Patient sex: M
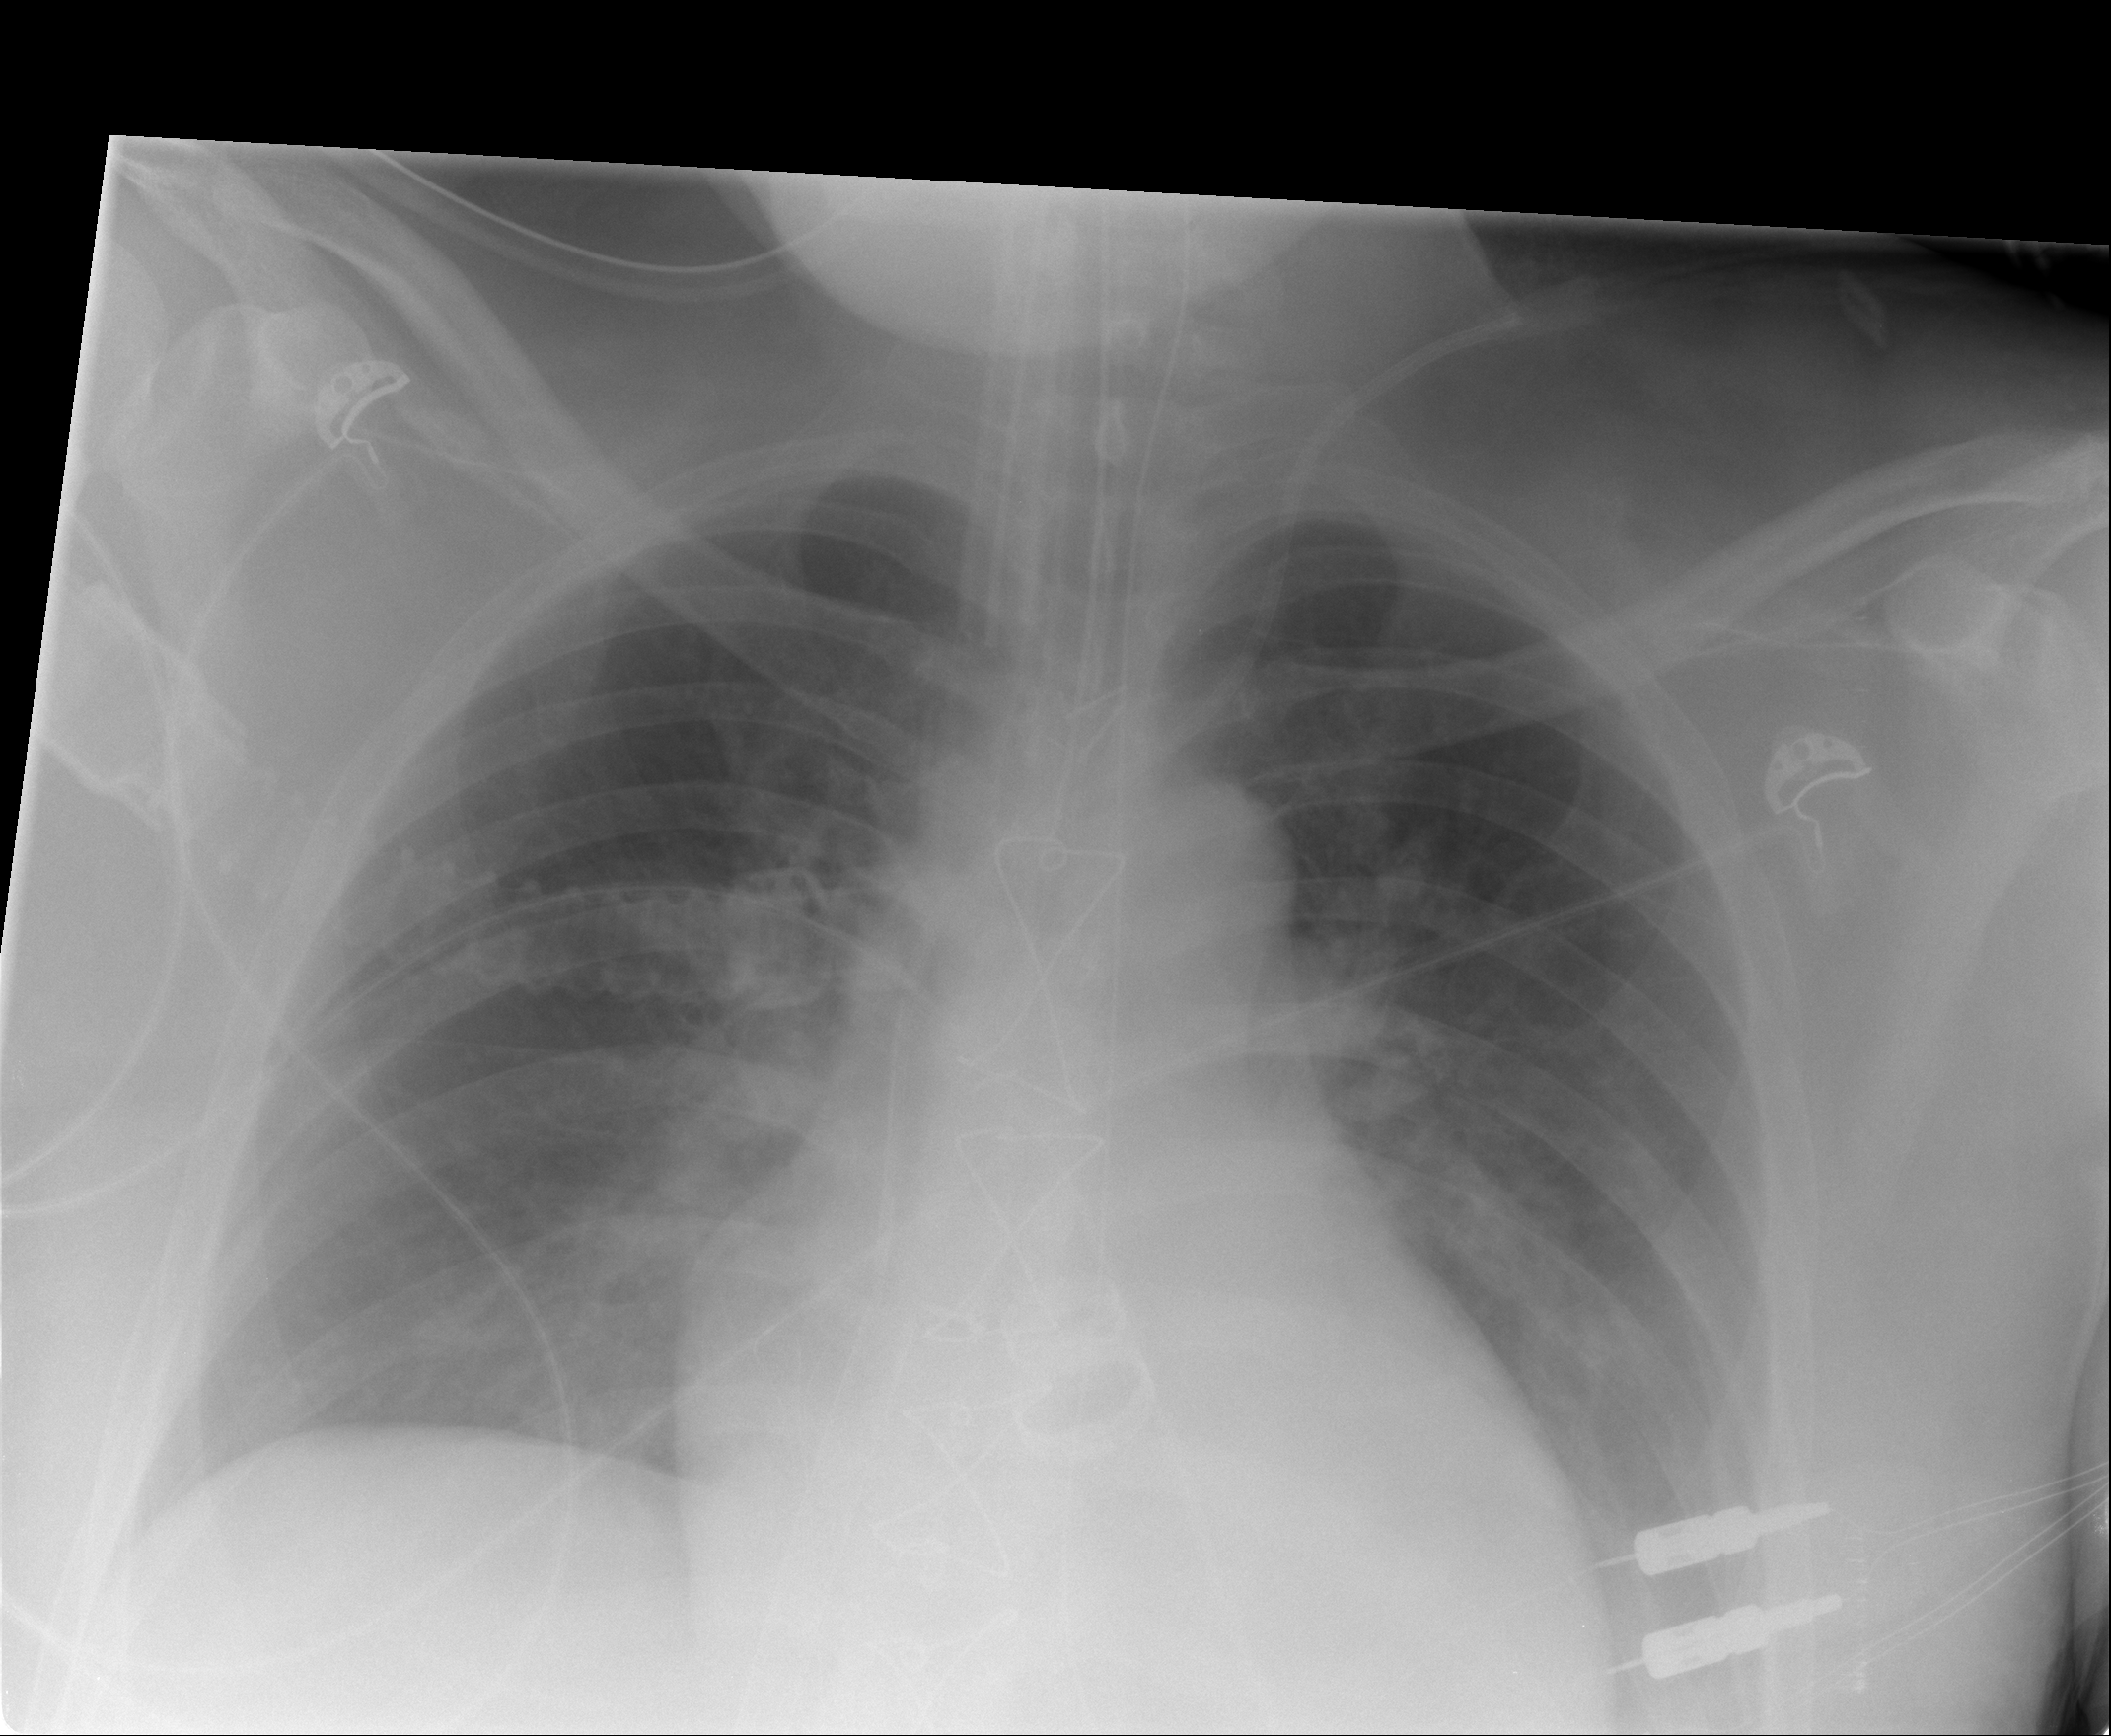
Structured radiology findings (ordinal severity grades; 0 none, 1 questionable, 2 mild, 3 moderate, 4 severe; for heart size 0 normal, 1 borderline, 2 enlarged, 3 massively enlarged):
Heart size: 1
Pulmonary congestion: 2
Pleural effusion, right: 1
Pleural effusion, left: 2
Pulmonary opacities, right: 0
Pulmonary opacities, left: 0
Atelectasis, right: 0
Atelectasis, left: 2